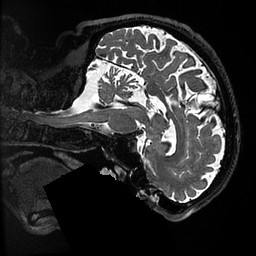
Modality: T2w
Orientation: sagittal
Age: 67
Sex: male
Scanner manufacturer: ge
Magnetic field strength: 3 T
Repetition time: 3.202 s
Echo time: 0.0671 s